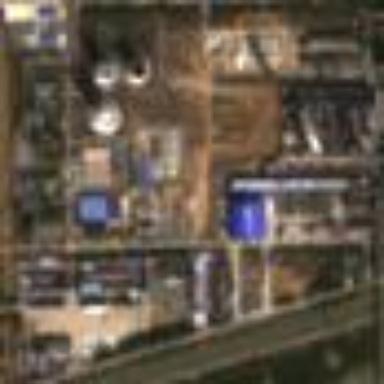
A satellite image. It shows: Industrial area with coal-powered plant.